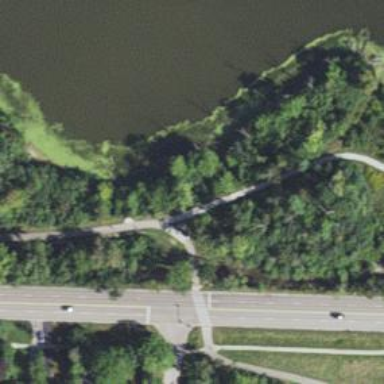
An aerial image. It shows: Asphalt cycleway.